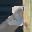
Label: 5